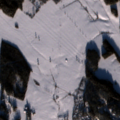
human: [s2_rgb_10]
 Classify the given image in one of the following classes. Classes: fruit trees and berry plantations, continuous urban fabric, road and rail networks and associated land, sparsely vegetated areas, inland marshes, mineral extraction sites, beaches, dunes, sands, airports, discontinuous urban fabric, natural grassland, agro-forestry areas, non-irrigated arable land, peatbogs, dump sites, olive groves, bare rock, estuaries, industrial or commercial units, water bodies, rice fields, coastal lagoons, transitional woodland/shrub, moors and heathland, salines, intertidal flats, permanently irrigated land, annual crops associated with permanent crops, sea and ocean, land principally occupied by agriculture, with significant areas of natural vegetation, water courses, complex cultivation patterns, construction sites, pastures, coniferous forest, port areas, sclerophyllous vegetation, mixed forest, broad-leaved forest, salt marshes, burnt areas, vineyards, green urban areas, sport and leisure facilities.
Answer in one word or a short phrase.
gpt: discontinuous urban fabric, non-irrigated arable land, land principally occupied by agriculture, with significant areas of natural vegetation, coniferous forest, mixed forest